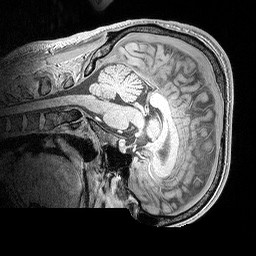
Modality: MP2RAGE
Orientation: sagittal
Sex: male
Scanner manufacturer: siemens
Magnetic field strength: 3 T
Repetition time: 5 s
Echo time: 0.00292 s